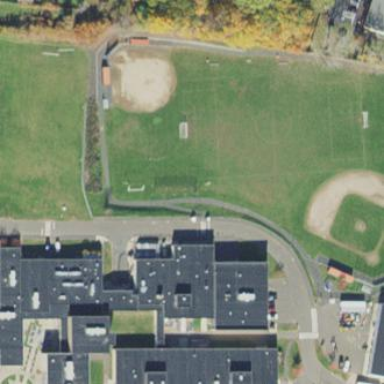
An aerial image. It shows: Baseball pitch for leisure land activities.